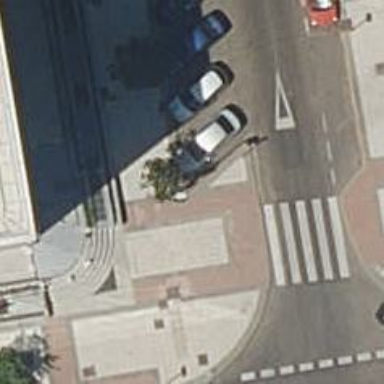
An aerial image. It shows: Sidewalk along the footway.